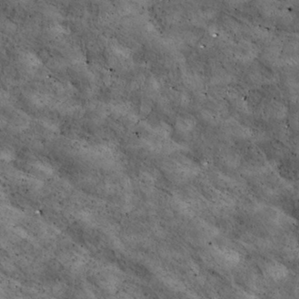
Label: non_frost